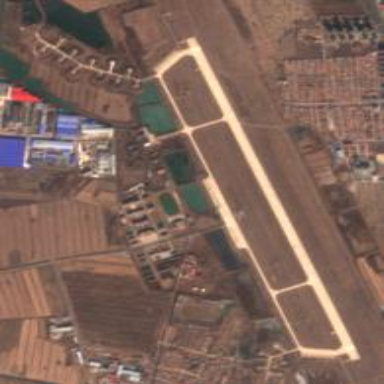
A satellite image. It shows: Military airfield.